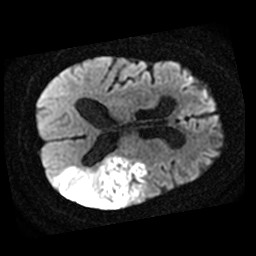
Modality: TRACE
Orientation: axial
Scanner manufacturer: ge
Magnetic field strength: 1.5 T
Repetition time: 7.15 s
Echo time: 0.0979 s